Question: ### code:
'''
<View style={{ flex: 1, borderColor: 'orange', borderWidth: 5 }}>
<View style={{ flex: 1, minHeight: 50, backgroundColor: 'skyblue', borderColor: 'blue', borderWidth: 5 }} />
<View style={{ flex: 1, backgroundColor: 'pink', borderColor: 'red', borderWidth: 5 }} />
</View>
'''
### Screenshot:
Note the white space at the bottom. The two children View does not fill the parent view.
This only happens when 'minHeight: 50' is added.
The height of the white space seems to be the same as the value of 'minHeight'.

### Env:
- - - <URL>
Real Device, both iPhone & Android.
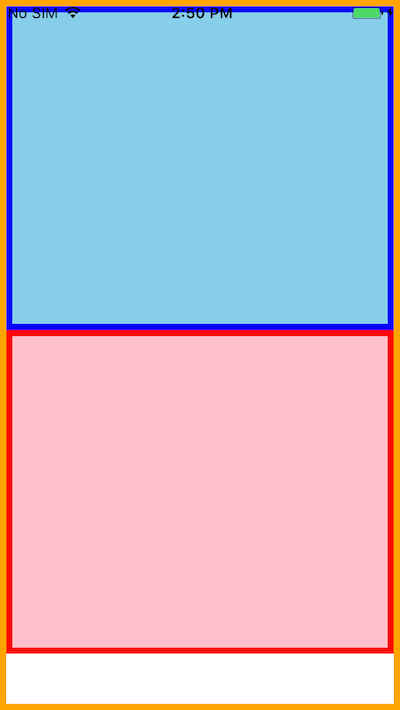
Answer: Use flexGrow instead of flex. Working example is given bellow.
'''
<View style={{ flexGrow: 1, borderColor: 'orange', borderWidth: 5 }}>
<View style={{ flexGrow: 1, minHeight: 50, backgroundColor: 'skyblue', borderColor: 'blue', borderWidth: 5 }} />
<View style={{ flexGrow: 1, backgroundColor: 'pink', borderColor: 'red', borderWidth: 5 }} />
</View>
'''
Here is the screenshot.
<URL>